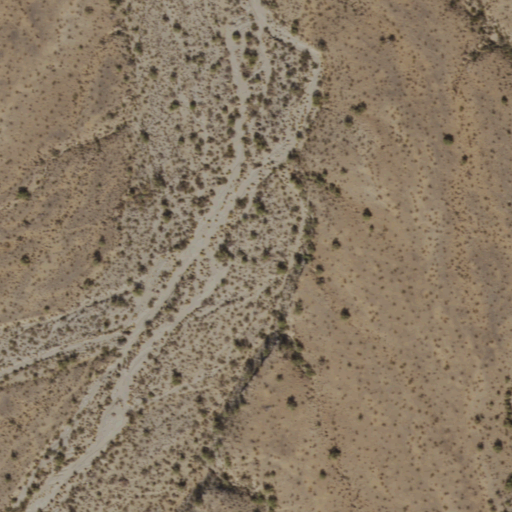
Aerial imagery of valley in Arizona named Burro Canyon containing only shrub